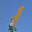
Label: 1